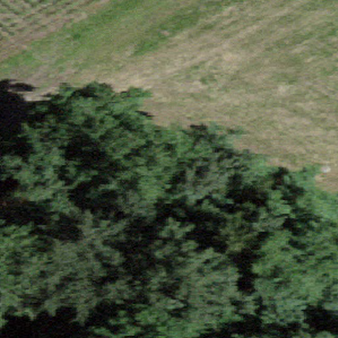
Label: other